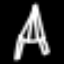
Label: The Eiffel Tower